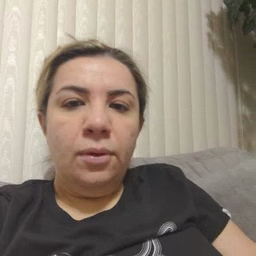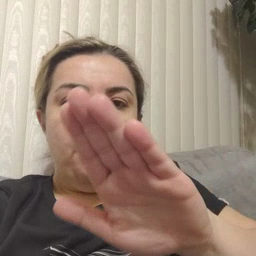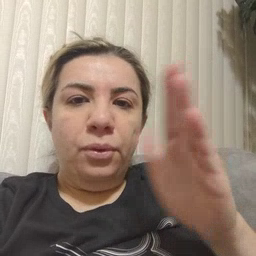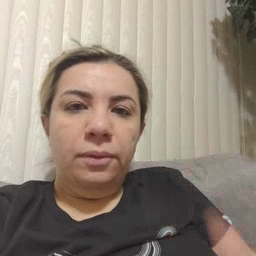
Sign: book